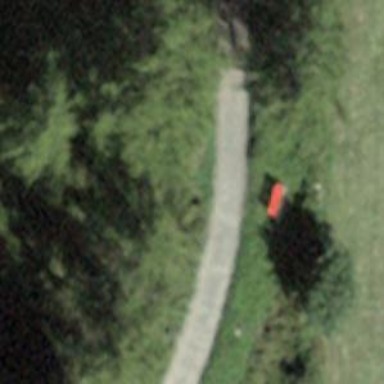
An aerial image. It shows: Bench.